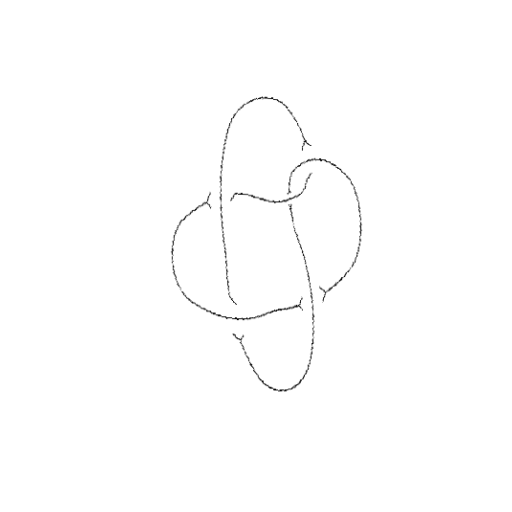
Crossing number: 5